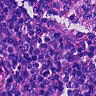
Metastatic tissue present: no